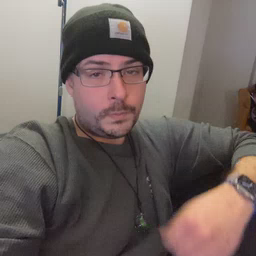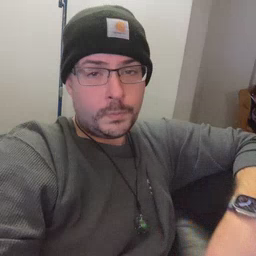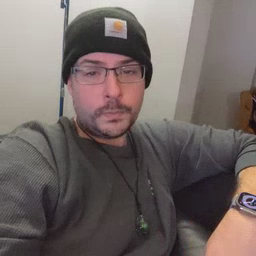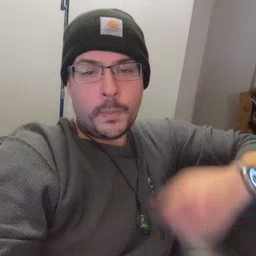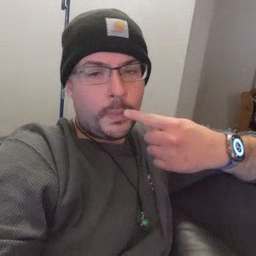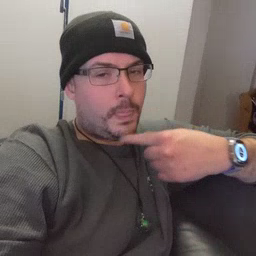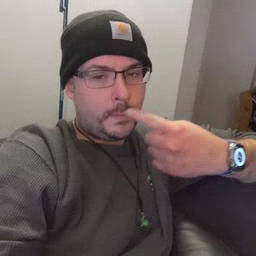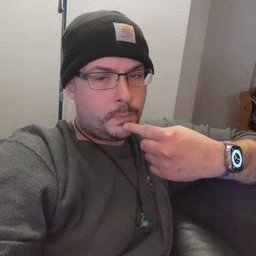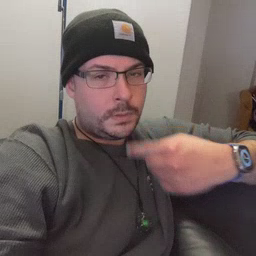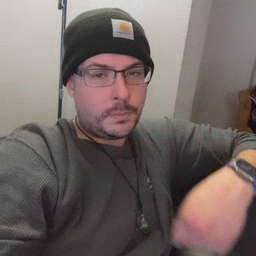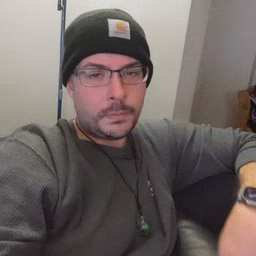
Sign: lips